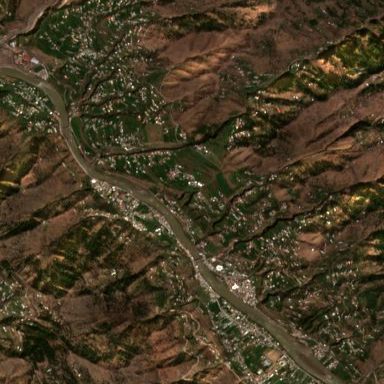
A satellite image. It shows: Residential area in rural and mountainous setting.